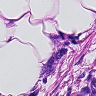
Metastatic tissue present: yes